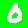
Digit: 0